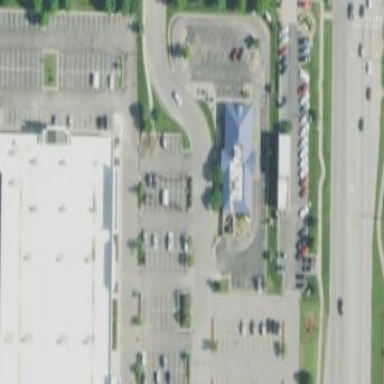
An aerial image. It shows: Retail area.